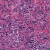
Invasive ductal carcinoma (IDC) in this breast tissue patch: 1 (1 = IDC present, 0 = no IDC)